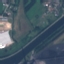
Label: River